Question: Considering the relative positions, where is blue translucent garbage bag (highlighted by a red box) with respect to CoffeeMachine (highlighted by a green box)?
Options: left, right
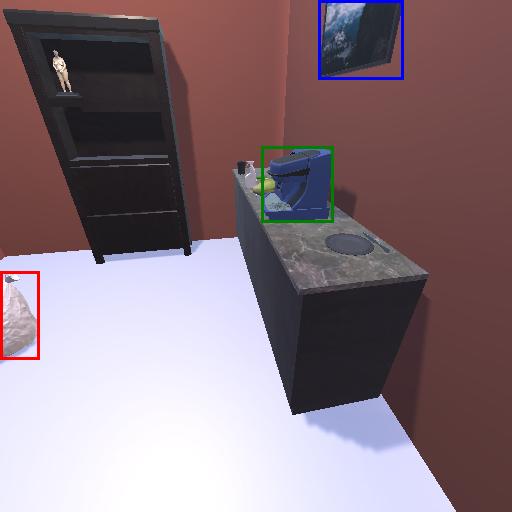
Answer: left